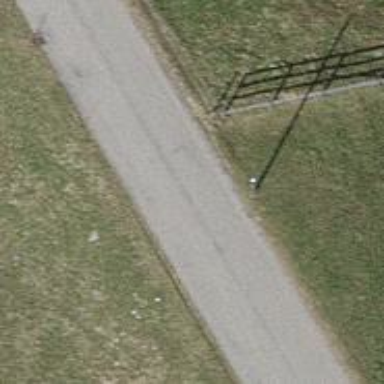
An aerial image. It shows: Power pole.